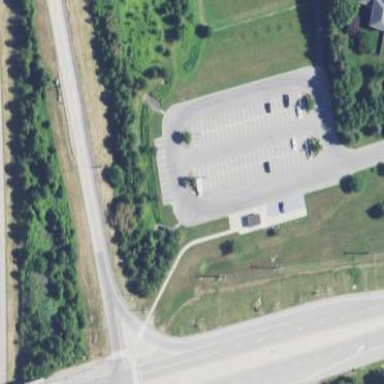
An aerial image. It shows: Road serving as parking aisle.